Question: The code below adds multiple columns based on the input number. How can I add a value/text from the columns that I created?
Example: If I input the number 5 it will create 5 columns. I want to add a value for that columns.
'''
Option Explicit
Sub Button2_Click()
Dim iCountCols
Dim colRef As String
Dim colRef2 As String
Dim colAdd As Worksheet
Application.Calculation = xlCalculationManual
Application.EnableEvents = False
Application.ScreenUpdating = False
Set colAdd = ThisWorkbook.Worksheets("RDBMergeSheet")
Sheets("RDBMergeSheet").Select
Range("M1").Select
iCountCols = Application.InputBox(Prompt:="Insert number of columns" _
& "?", Type:=1)
If iCountCols <= 0 Then End
Selection.Resize(, iCountCols).EntireColumn.Insert Shift:=xlRight
Application.Calculation = xlCalculationAutomatic
Application.EnableEvents = True
Application.ScreenUpdating = True
End Sub
'''
I want to insert a value at the same time as creating the column.

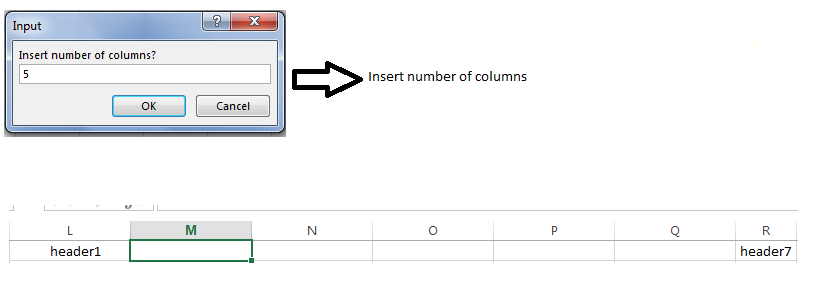
Answer: > Example if I input a number 5 it will create 5 columns..I want to add a value for that columns..
If I understood good you need different value for each column, here it goes.
'''
dim col_values_input as string
dim col_values() as string
col_value=InputBox("Type your column/s value bellow, delimit them with coma")
col_values=Split(col_value, ",")
if col_values.Lenght <> 0 And Not col_values.Lenght > iCountCols Then
count = 0
for each val in col_values
colAdd.range("M1").offset(0,count).value=val
count = count + 1
next val
end if
'''
add this at the end of the code, should work well.